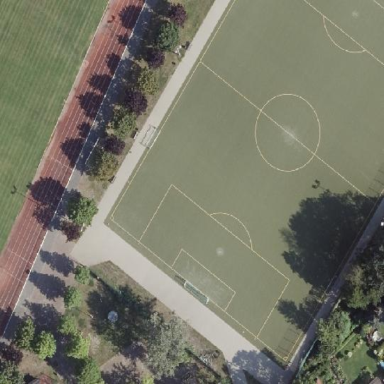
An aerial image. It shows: Soccer pitch with artificial turf designed for leisure and sports activities.